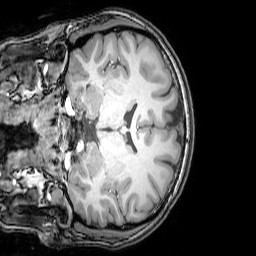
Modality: T1w
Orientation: coronal
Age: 24
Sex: male
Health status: healthy
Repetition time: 0.081 s
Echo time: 0.037 s